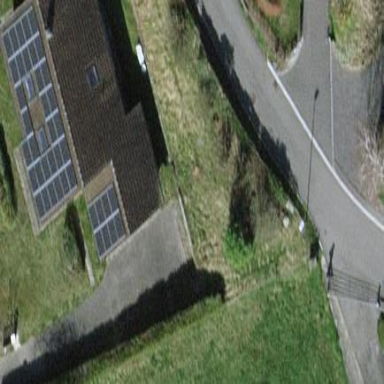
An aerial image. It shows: Residential building with gabled roof.